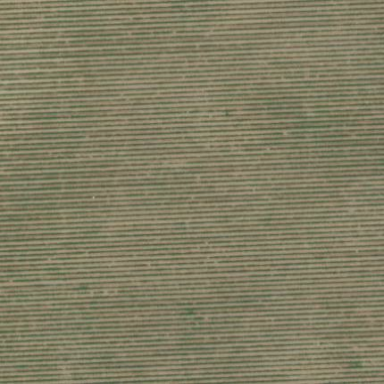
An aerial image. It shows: Vineyard growing grapes.